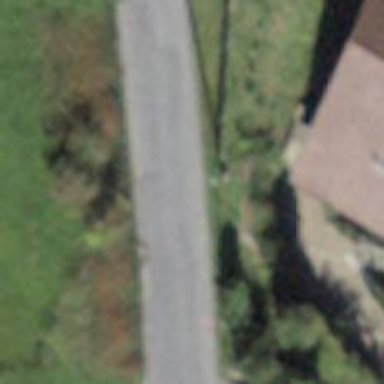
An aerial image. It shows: Tertiary road.